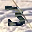
Label: 3